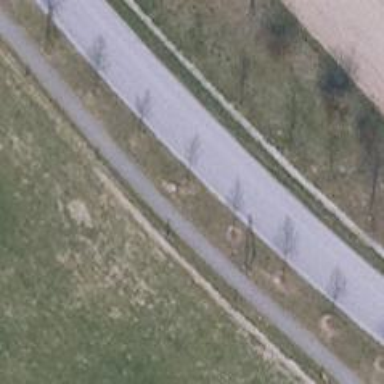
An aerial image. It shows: Asphalt path.